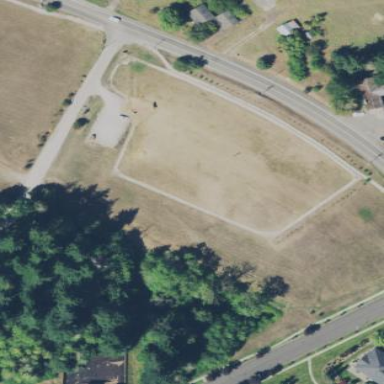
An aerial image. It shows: Dog park enclosed by fence.